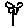
Label: flower